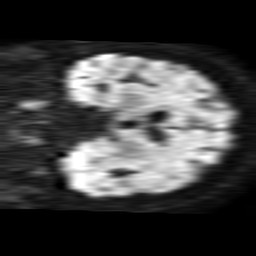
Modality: TRACE
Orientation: coronal
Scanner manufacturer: philips
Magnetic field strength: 1.5 T
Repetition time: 3.393 s
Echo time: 0.06922 s